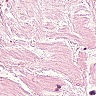
Metastatic tissue present: no